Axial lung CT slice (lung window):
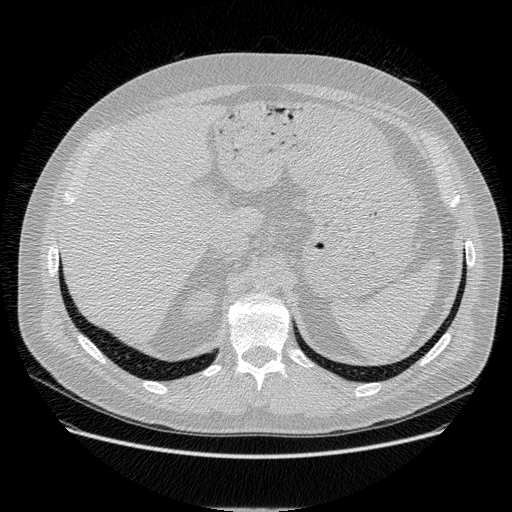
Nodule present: no